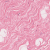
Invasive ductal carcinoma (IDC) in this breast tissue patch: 0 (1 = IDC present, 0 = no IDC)